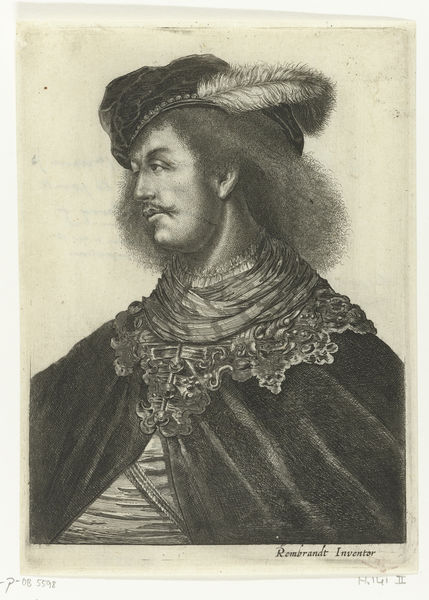
Titel: Portret van een jonge man met een baret met veer op zijn hoofd
Künstler: Salomon Savery
Standort: Amsterdam
Institution: Rijksmuseum
Schlagwörter: hat, men, white, black, collar, face, hair, portrait, feather, profile, man, side, drawing, cap, coat, sketch, cape, cloak, neck, figure, long hair, charcoal, relief, realistic, mustache, moustache, detailed, curly hair, rembrandt, fether, inventor, hat with feather, wide collar